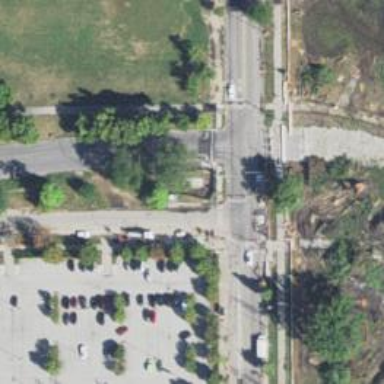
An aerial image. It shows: Footway that serves as traffic island.